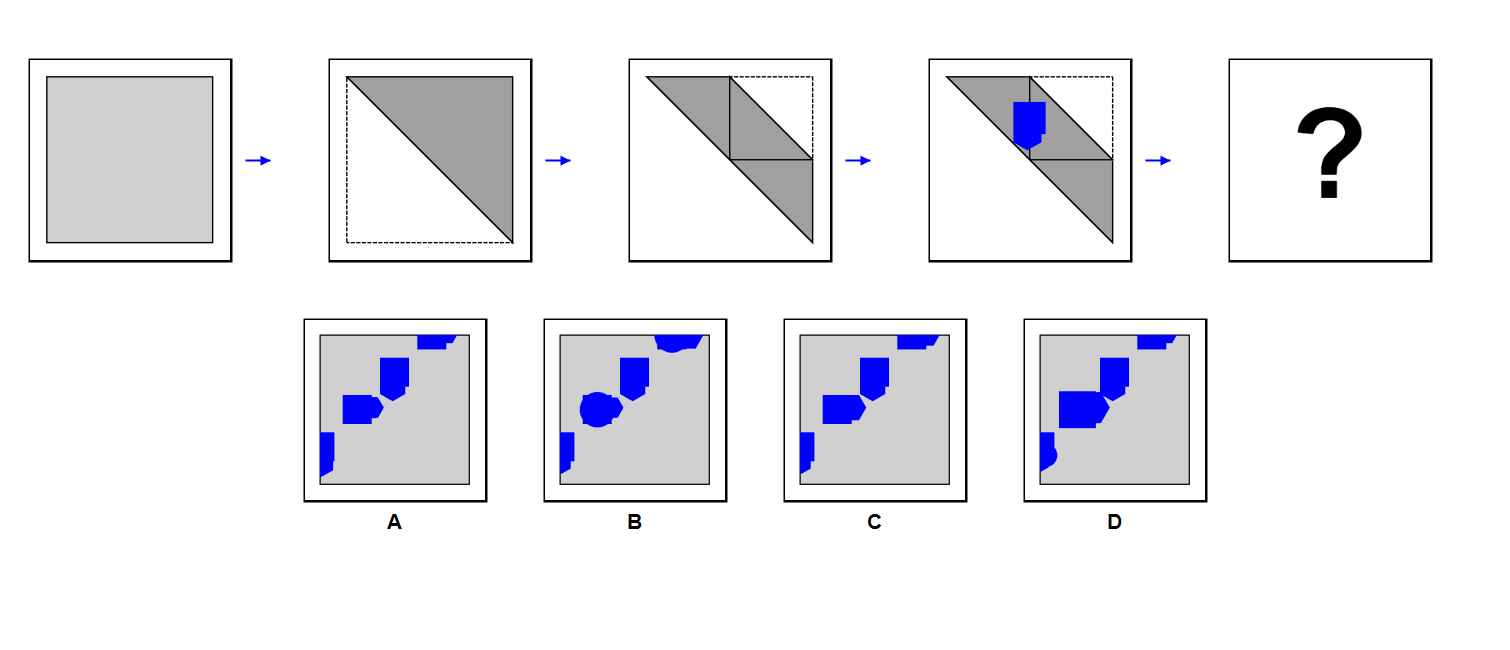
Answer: C